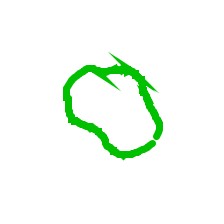
Shape: circle